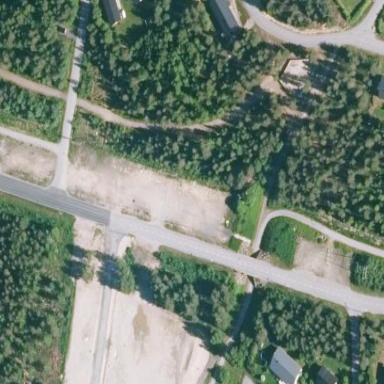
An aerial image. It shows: Parking area with unpaved surface.